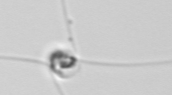
Label: Chaetoceros_danicus